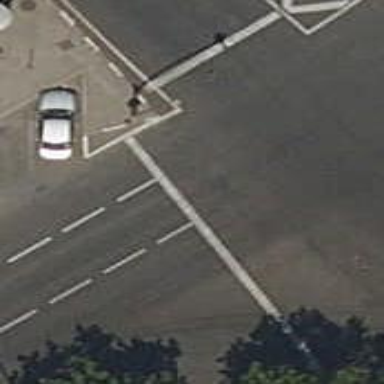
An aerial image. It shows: Road with traffic signals.